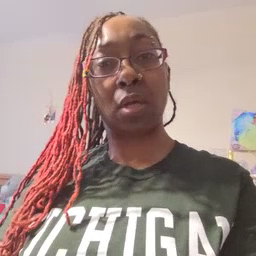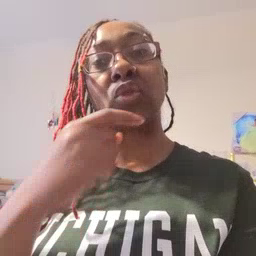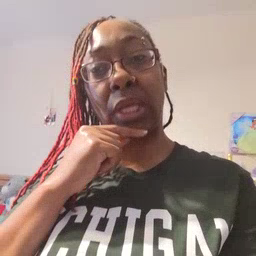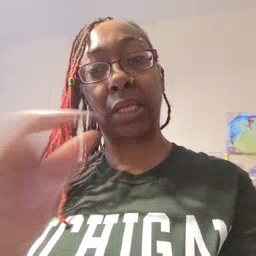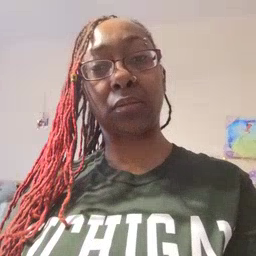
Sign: chin